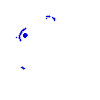
Particle: proton